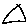
Label: triangle